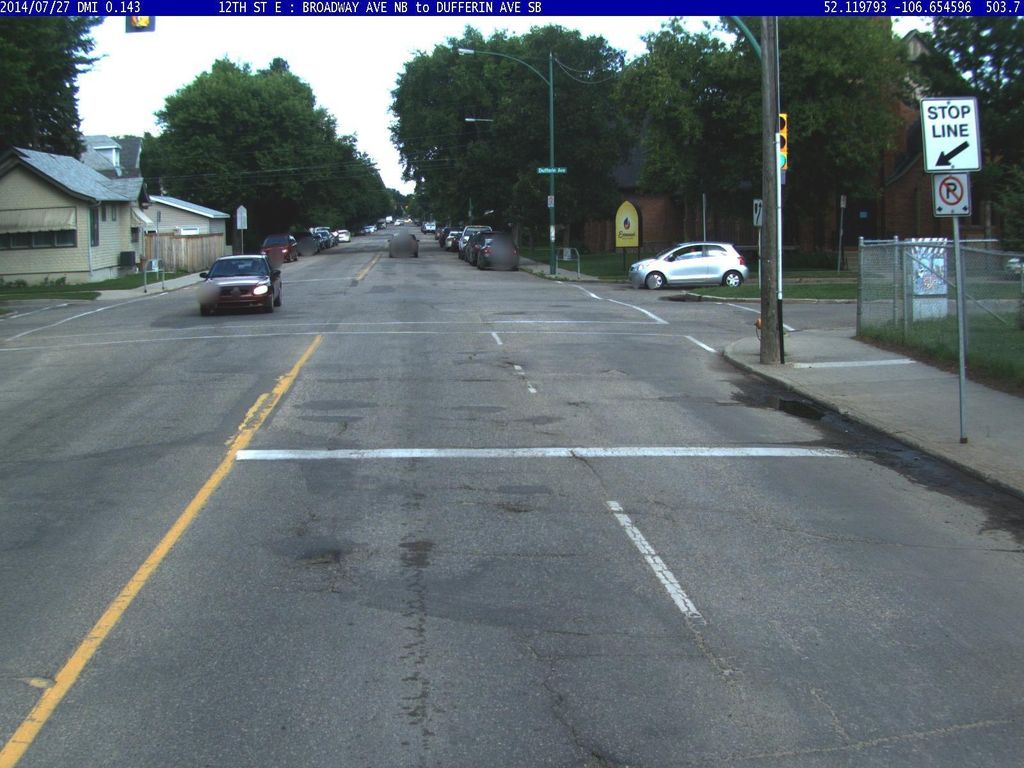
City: saskatoon